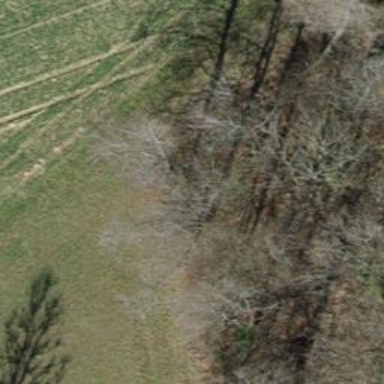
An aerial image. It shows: Grass track with grade4 surface.